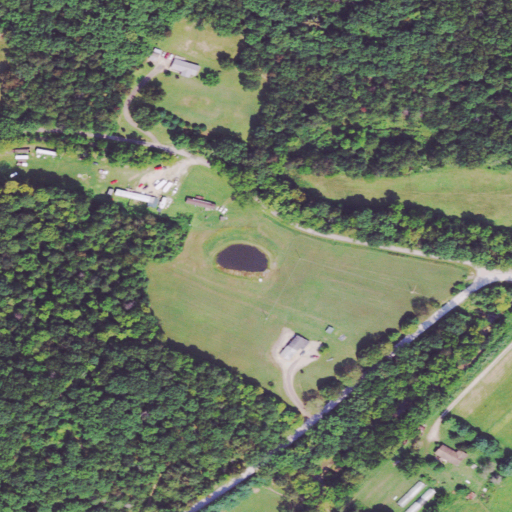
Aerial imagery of valley in Ohio named Cave Lick Hollow containing deciduous forest, pasture, open development, low intensity development, and mixed forest